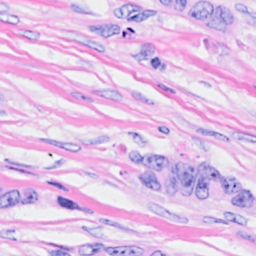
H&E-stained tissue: Breast